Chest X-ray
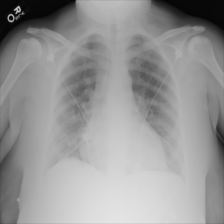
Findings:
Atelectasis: negative
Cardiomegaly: negative
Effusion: negative
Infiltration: positive
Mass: negative
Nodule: negative
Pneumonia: negative
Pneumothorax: negative
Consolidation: negative
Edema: negative
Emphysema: negative
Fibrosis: negative
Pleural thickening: negative
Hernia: negative